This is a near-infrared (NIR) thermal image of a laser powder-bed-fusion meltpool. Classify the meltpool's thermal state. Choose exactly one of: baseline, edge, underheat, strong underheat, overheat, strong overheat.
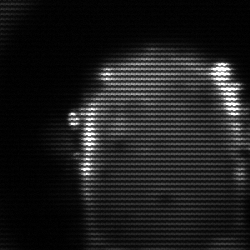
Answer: baseline